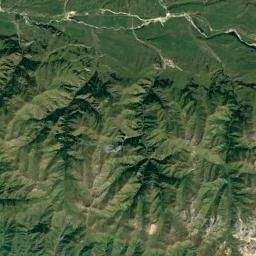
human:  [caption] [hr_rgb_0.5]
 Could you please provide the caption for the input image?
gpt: The folded mountain has a series of rugged mountains and is covered with dense vegetation .

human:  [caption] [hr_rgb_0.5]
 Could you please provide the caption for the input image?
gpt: The mountain is full of green plants with lines of bare land .

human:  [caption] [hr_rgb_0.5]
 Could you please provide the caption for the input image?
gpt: You can see the veins of the mountain clearly .

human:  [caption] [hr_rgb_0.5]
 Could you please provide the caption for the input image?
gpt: There is a lot of grass on the mountain .

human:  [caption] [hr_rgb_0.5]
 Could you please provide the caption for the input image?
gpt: There are some ridges on the green mountain .